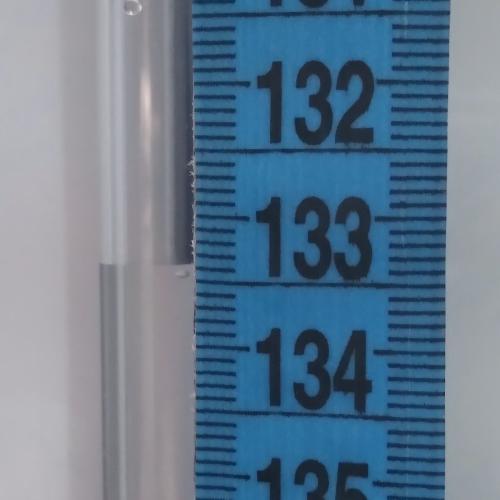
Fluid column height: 133.4 cm